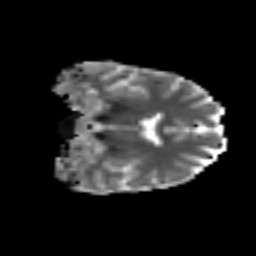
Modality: MD
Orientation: coronal
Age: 29
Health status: ill
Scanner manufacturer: philips
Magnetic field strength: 3 T
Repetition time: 9 s
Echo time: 0.127 s